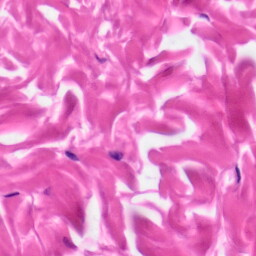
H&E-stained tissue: Skin